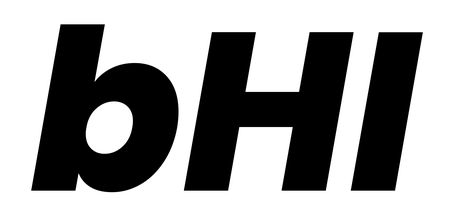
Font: Poppins-ExtraBoldItalic